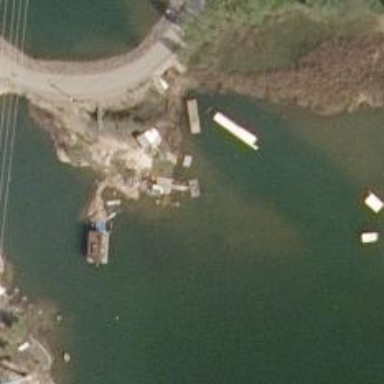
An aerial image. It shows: Man-made pier.